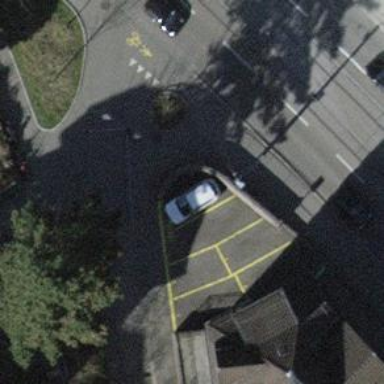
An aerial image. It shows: Kerb serving as barrier.